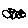
Label: circle